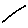
Label: line